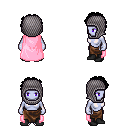
a pixel art fantasy rpg character, female body template, dark elf, purple skin, pink cape, robe skirt, black curly afro hairstyle, chain hood, black shoes, four views (front, back, left, right), 2x2 character sprite sheet, small pixel art, hard edges, no anti-aliasing